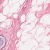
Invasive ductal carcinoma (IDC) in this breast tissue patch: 0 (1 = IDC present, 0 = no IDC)